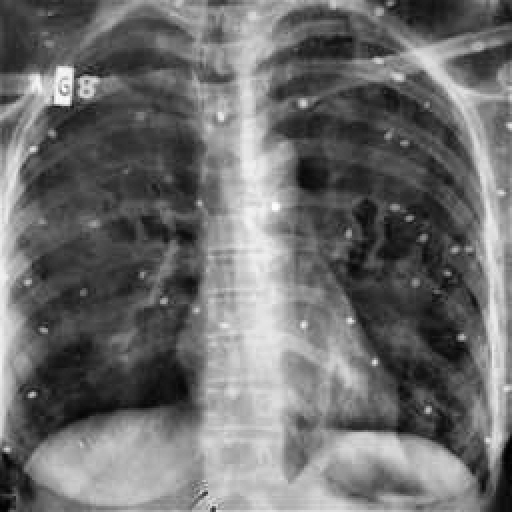
Finding: TUBERCULOSIS